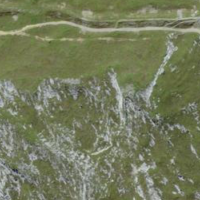
EUNIS habitat code: 25
Species observed at this site:
Veronica aphylla
Oenanthe oenanthe
Dryas octopetala
Linaria cannabina
Anthyllis vulneraria
Doronicum grandiflorum
Saxifraga aizoides